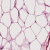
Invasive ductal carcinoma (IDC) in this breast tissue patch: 0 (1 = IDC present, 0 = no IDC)